Aerial crown-view tile of a tropical tree (Barro Colorado Island, Panama), acquired 20250715:
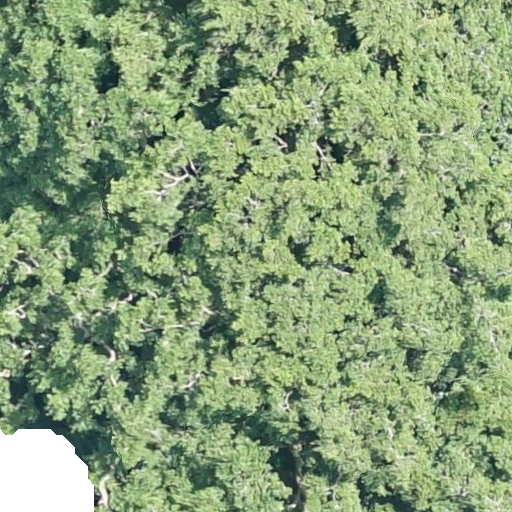
Species: Brosimum alicastrum
GBIF accepted scientific name: Brosimum alicastrum
Crown area: 621.91 m²